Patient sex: M
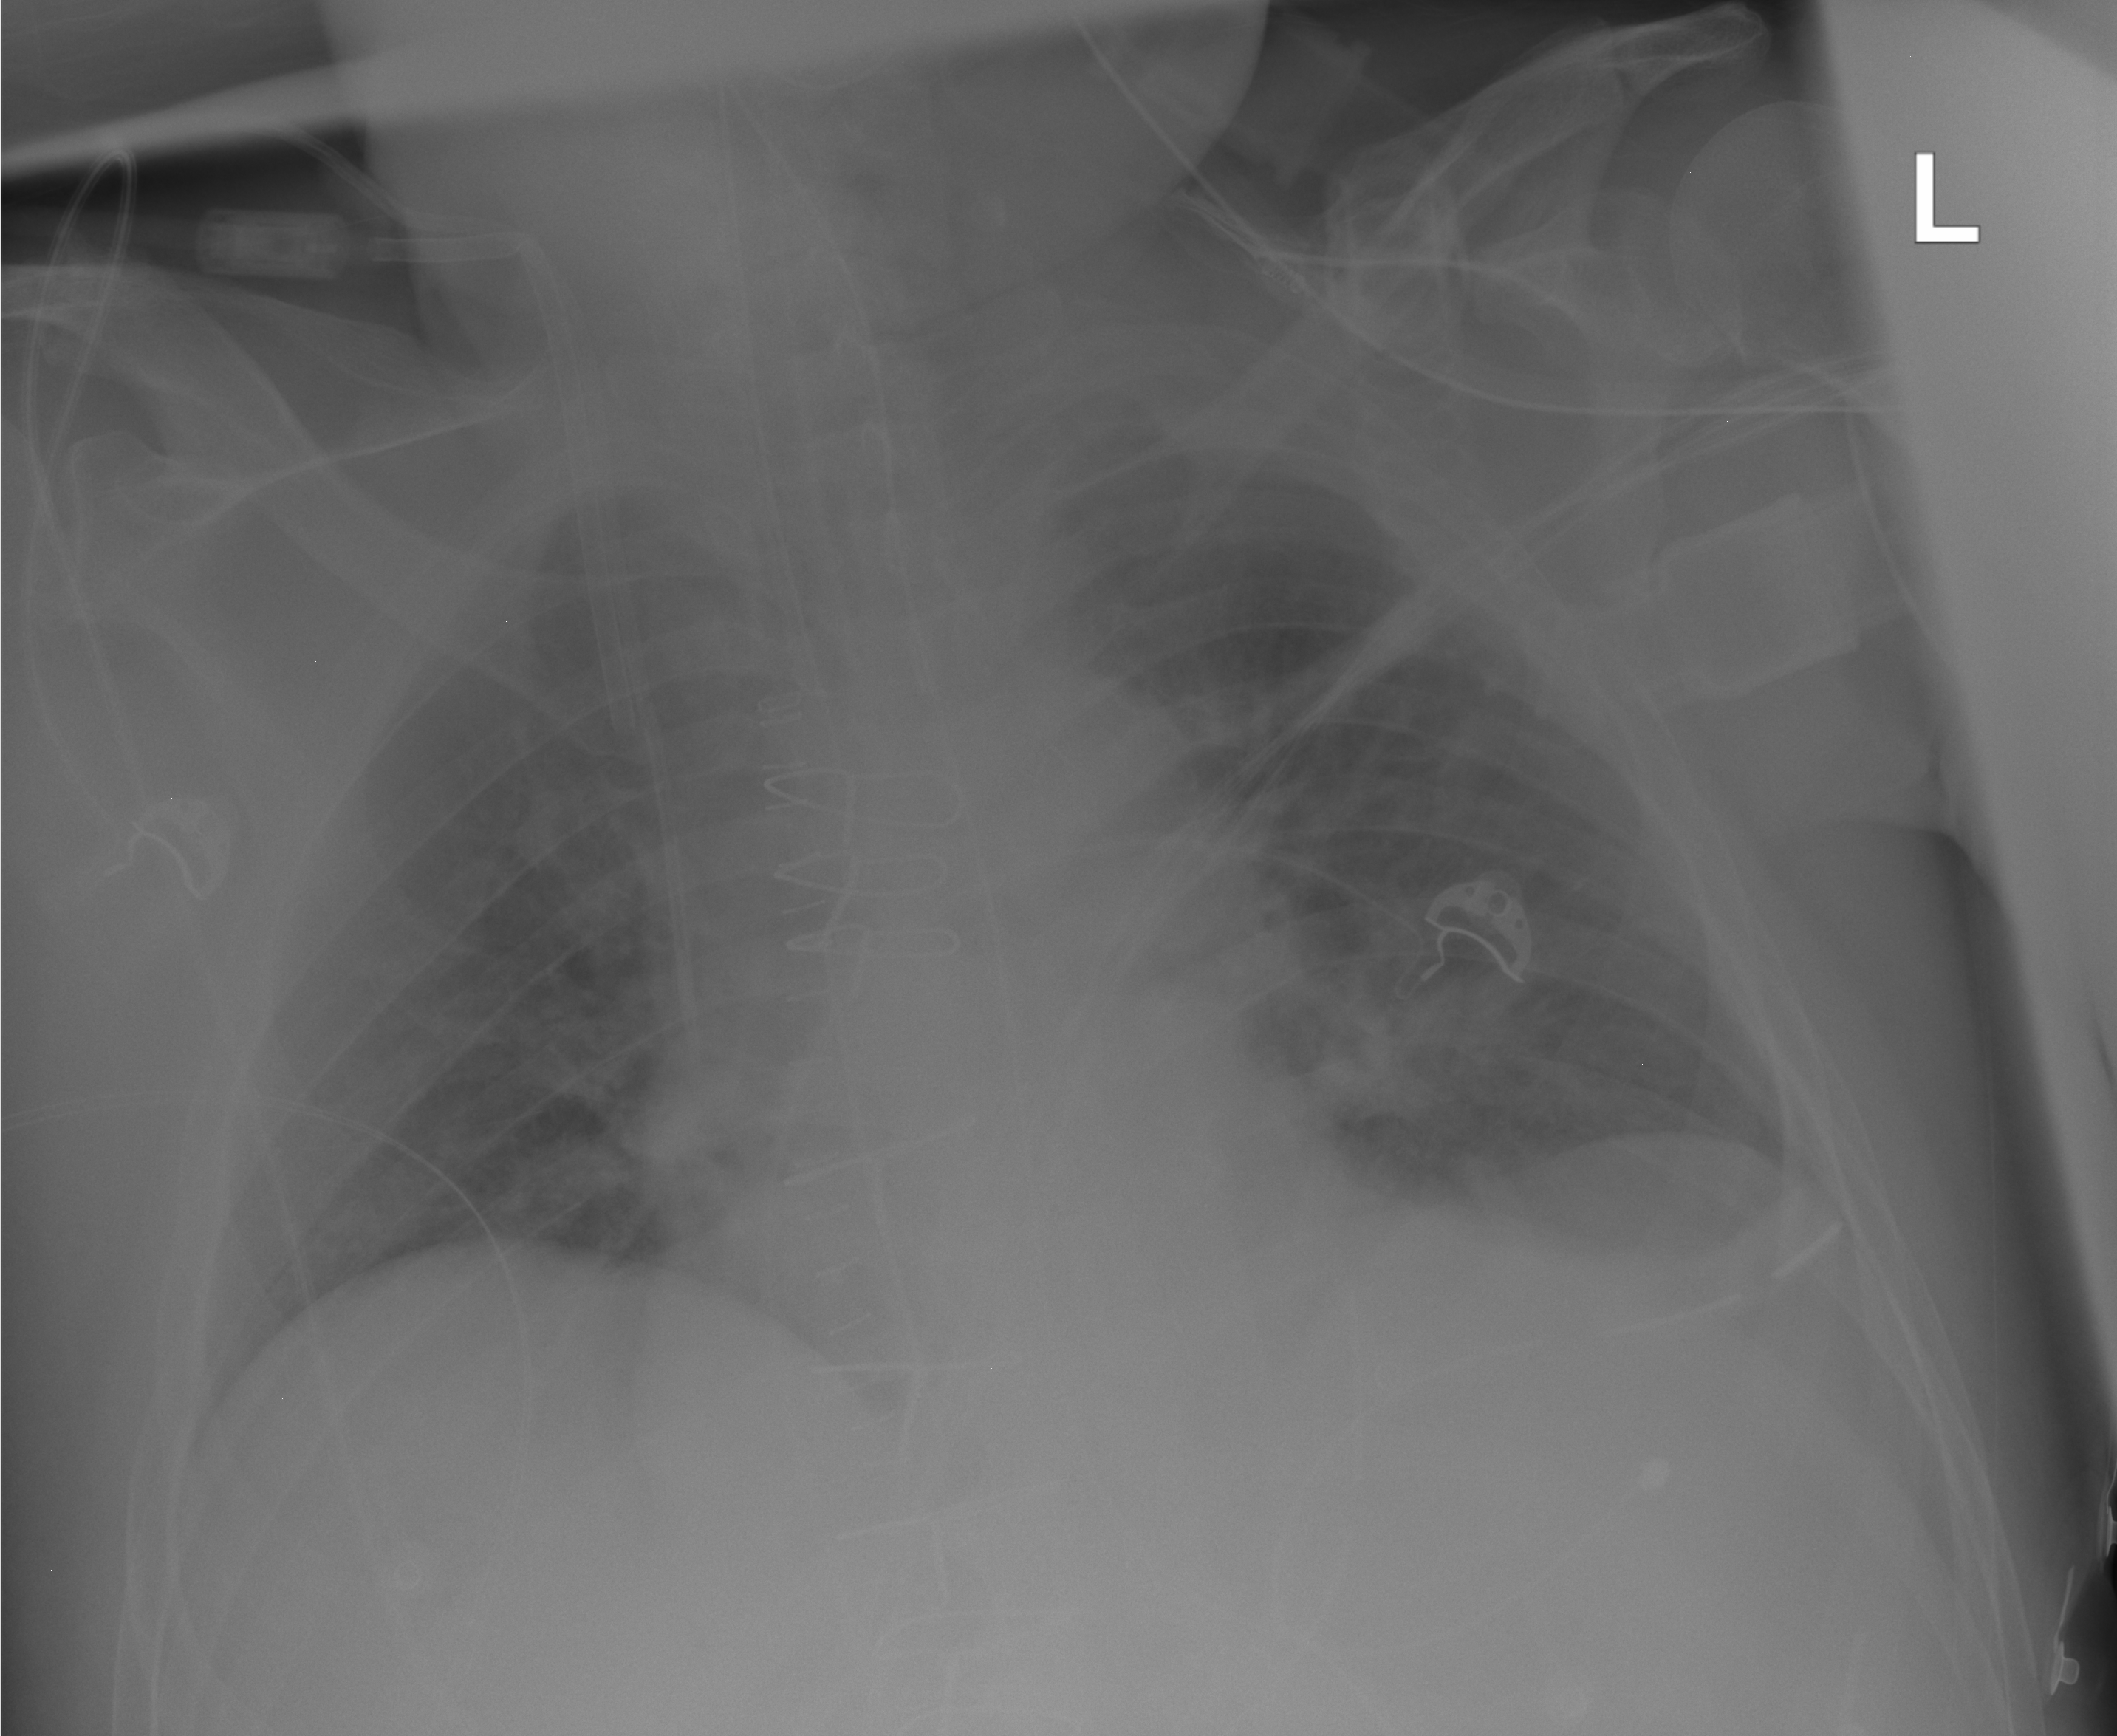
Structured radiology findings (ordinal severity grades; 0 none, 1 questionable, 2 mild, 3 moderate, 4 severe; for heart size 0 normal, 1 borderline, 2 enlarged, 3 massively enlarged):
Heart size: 0
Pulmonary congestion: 0
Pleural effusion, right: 0
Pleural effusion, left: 0
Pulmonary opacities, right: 0
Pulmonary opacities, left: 0
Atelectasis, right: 0
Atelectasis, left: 2